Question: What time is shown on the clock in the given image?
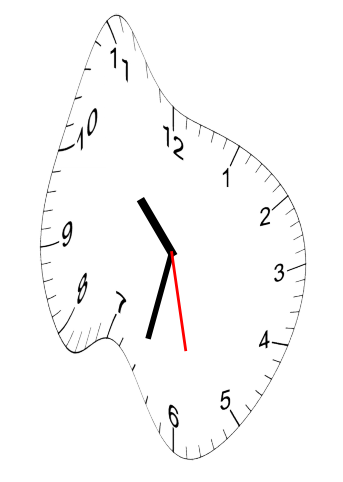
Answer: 10:32:28